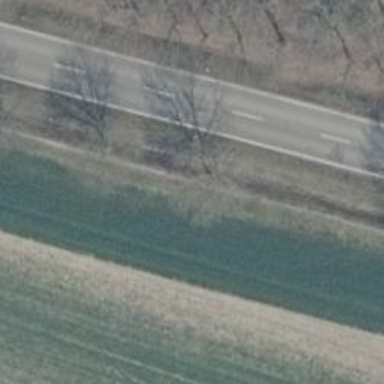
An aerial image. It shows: Row of trees in natural setting.